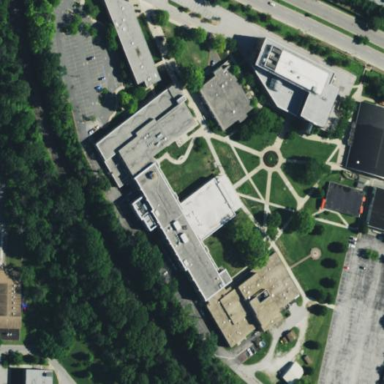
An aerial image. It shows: College.